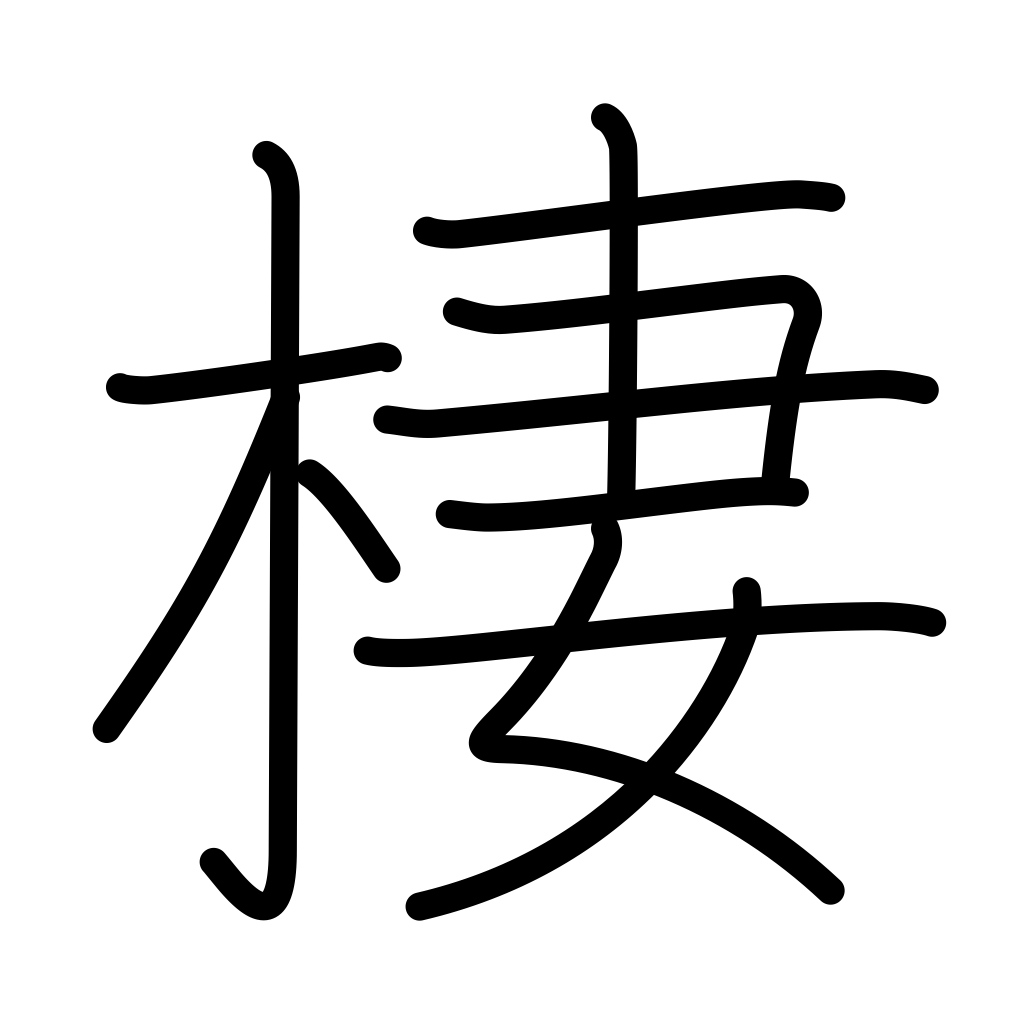
Meaning: live, dwell